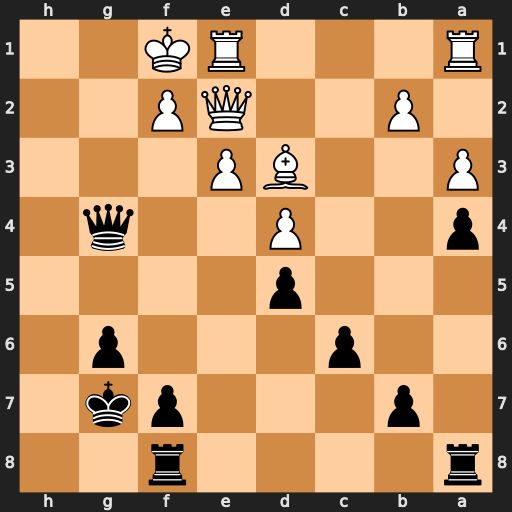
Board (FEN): r4r2/1p3pk1/2p3p1/3p4/p2P2q1/P2BP3/1P2QP2/R3RK2
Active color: b
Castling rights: -
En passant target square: -
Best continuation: Qh3+ Kg1 Rh8